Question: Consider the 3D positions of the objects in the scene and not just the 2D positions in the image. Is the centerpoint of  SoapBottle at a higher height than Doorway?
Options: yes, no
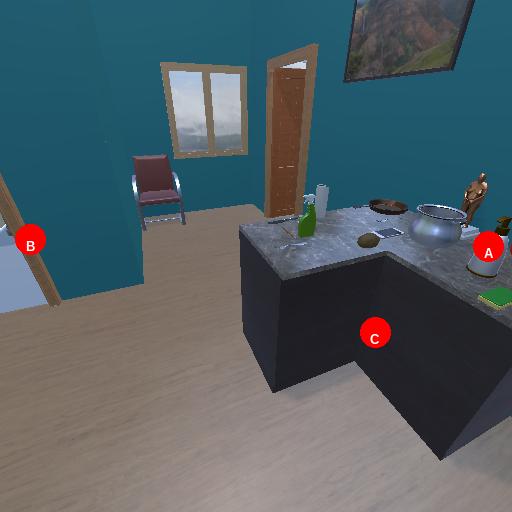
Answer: yes